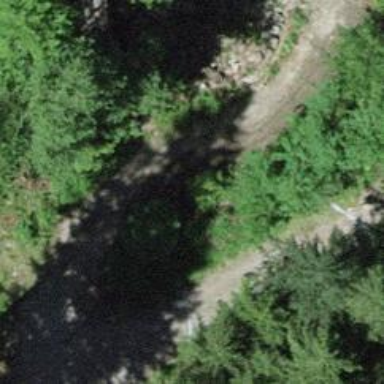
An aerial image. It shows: Gravel track with grade 3 quality. The trail visibility is excellent.